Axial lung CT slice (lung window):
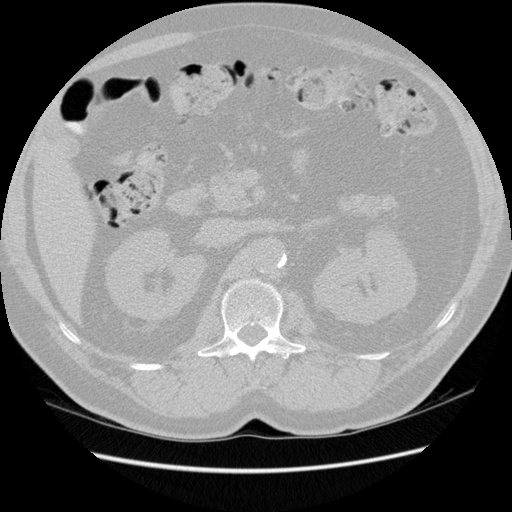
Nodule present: no